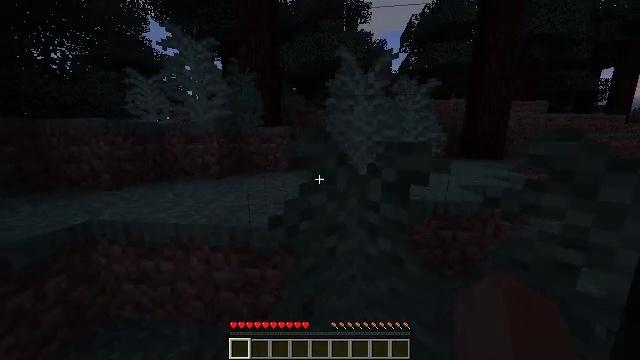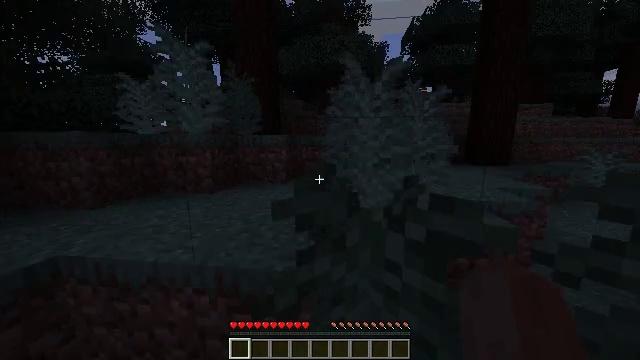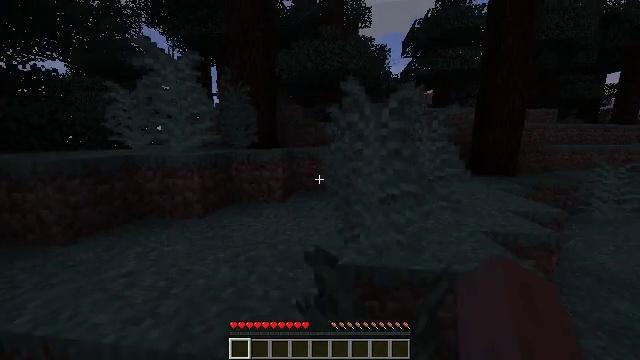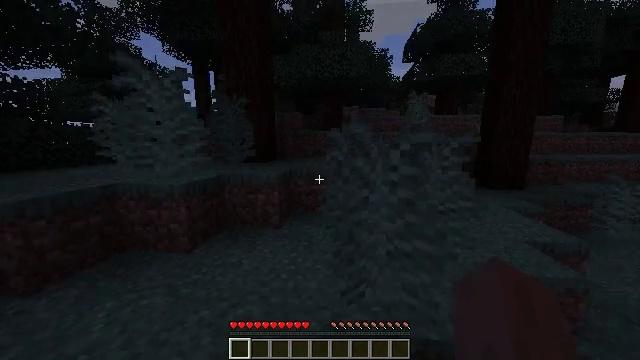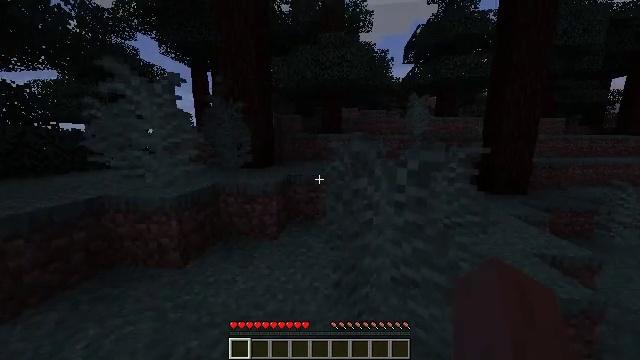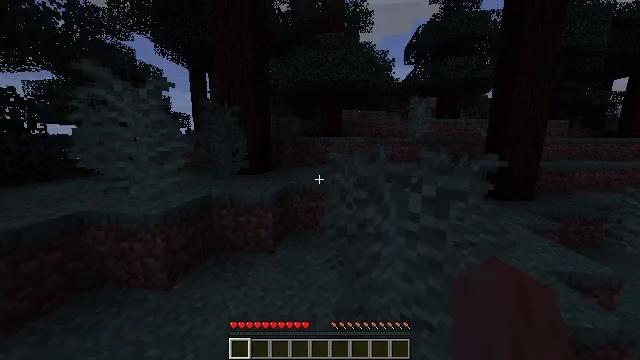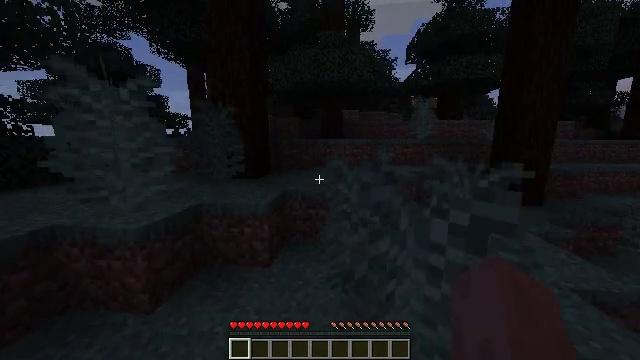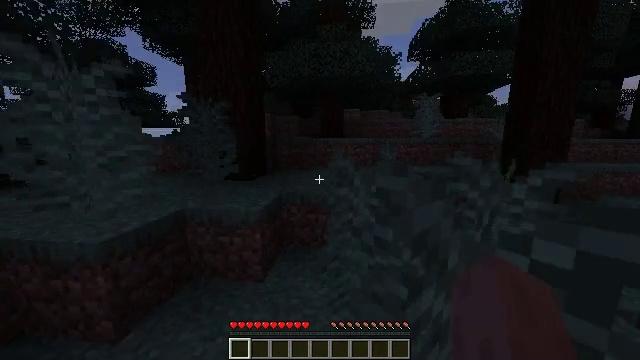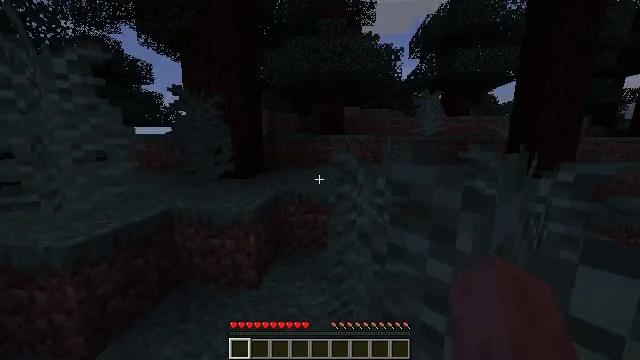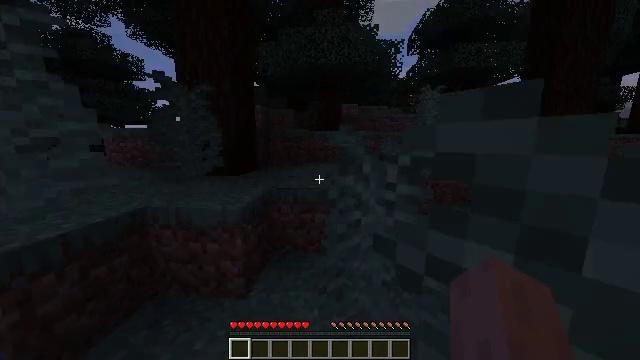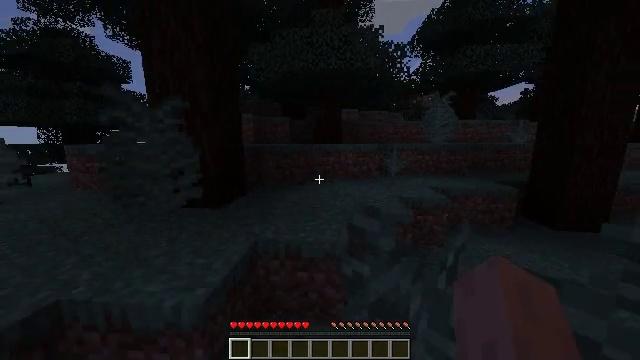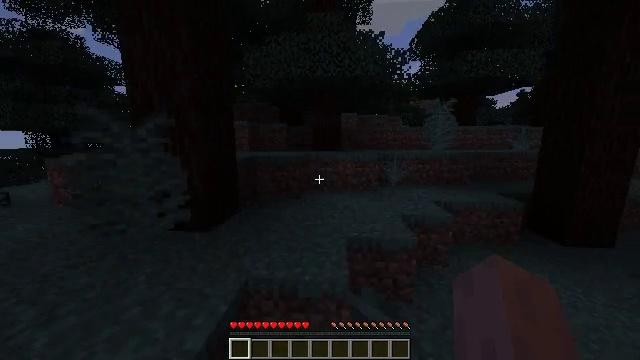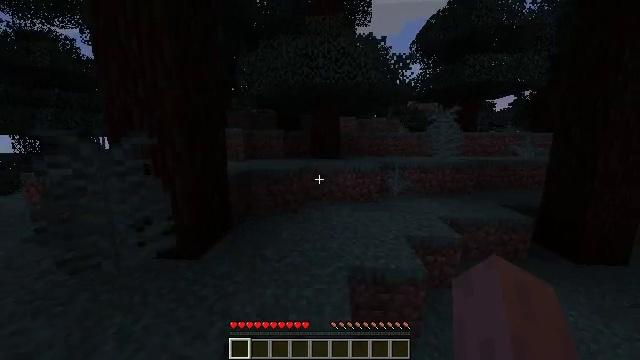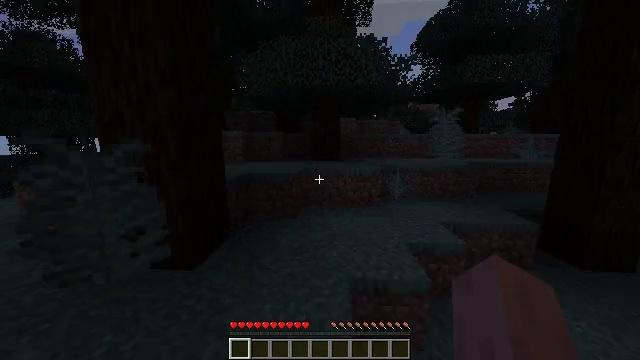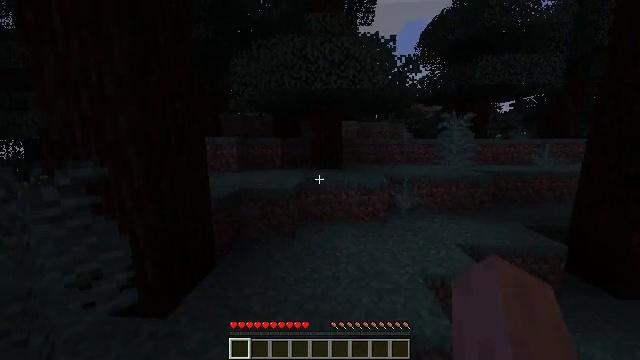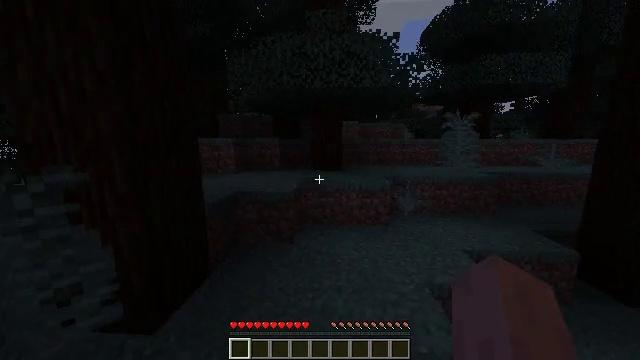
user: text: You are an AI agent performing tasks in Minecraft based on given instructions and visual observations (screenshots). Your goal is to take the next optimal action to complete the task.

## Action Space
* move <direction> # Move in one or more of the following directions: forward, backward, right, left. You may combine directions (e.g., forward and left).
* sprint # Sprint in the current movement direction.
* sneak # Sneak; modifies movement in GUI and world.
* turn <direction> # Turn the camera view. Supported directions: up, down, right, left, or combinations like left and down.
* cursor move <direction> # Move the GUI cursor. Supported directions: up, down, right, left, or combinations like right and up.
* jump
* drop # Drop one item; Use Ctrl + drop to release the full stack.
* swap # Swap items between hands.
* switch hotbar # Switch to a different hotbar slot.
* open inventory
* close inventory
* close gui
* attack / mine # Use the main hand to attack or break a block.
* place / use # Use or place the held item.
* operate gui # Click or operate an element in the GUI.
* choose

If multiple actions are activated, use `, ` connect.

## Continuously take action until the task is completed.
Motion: motion action
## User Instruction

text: Mine the jack o'lantern to collect it.
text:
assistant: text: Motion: move forward, sprint, jump
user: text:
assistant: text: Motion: move forward, sprint, jump
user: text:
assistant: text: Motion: move forward, sprint, jump
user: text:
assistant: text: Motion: move forward, sprint, jump
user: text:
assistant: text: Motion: move forward, sprint
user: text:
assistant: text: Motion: move forward, sprint
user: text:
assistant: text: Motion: move forward, sprint
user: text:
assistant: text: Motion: move forward, sprint
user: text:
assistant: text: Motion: move forward, sprint
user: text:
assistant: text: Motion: move forward, sprint, jump
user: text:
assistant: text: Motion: move forward, sprint, jump
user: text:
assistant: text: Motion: move forward, sprint, jump
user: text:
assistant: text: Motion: move forward, sprint, jump
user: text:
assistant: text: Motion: move forward, sprint, jump
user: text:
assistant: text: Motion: move forward, sprint
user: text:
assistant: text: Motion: move forward, sprint
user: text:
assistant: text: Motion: move forward, sprint
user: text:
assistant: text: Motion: move forward, sprint, turn right
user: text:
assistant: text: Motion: move forward, sprint, turn right
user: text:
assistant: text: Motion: move forward, sprint, turn right
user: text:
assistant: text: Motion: move forward, sprint, turn right
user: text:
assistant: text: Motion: move forward and move right, sprint, turn right
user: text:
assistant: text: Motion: move forward and move right, sprint
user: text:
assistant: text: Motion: move forward and move right, sprint
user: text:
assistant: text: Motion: move forward and move right, sprint
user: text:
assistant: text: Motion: move forward and move right, sprint, turn left
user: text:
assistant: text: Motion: move forward, sprint
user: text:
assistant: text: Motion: move forward, sprint
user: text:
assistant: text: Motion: move forward, sprint
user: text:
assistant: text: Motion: move forward, sprint